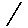
Label: triangle